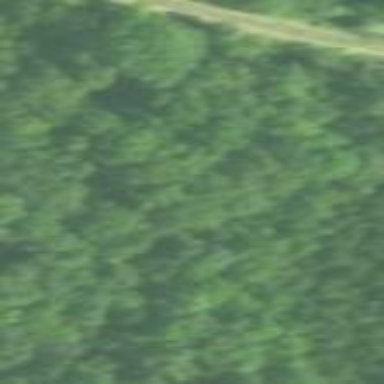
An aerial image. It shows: Mixed woodland with variety of leaf types and cycles.